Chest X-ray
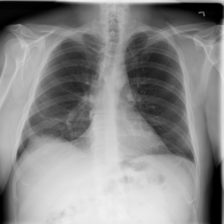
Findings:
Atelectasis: negative
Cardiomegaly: negative
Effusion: negative
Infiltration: negative
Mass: negative
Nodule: positive
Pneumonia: negative
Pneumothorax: negative
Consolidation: negative
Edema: negative
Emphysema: negative
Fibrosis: negative
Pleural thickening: negative
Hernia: negative